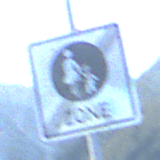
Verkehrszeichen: EndeFussgaengerzone
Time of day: SunriseSunset
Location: Outdoor (RoadRail)
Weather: Clear
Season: NotSpecified
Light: Natural